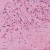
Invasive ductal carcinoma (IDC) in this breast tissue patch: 1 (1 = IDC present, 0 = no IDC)